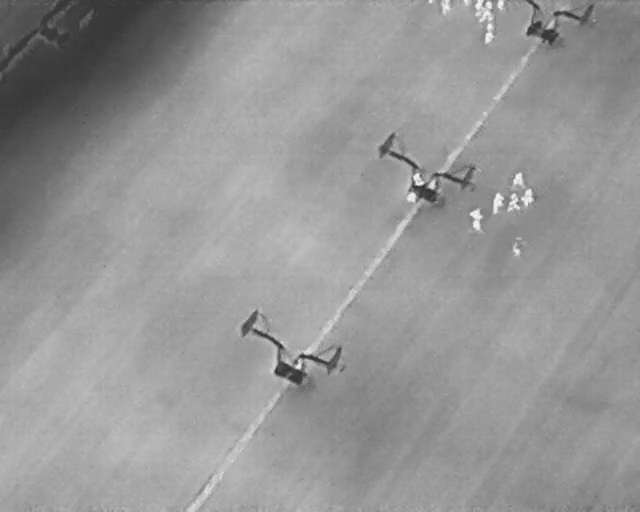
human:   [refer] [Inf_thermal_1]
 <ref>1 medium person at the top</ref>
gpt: <box>[[68, 0, 70, 2, 2]]</box>

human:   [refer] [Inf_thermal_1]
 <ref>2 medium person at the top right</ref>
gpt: <box>[[74, 5, 77, 7, 2], [74, 0, 76, 4, 2]]</box>

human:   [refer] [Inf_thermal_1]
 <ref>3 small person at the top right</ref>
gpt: <box>[[77, 0, 78, 1, 2], [73, 0, 75, 1, 2], [75, 0, 77, 1, 2]]</box>